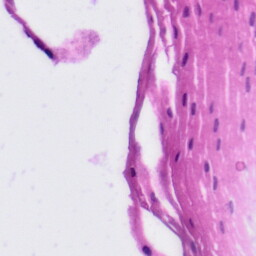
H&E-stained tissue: Tonsil